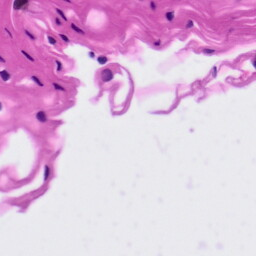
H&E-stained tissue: Tonsil